Field crop: maize
Growth stage: 1
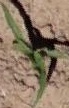
Species: maize